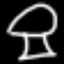
Label: mushroom